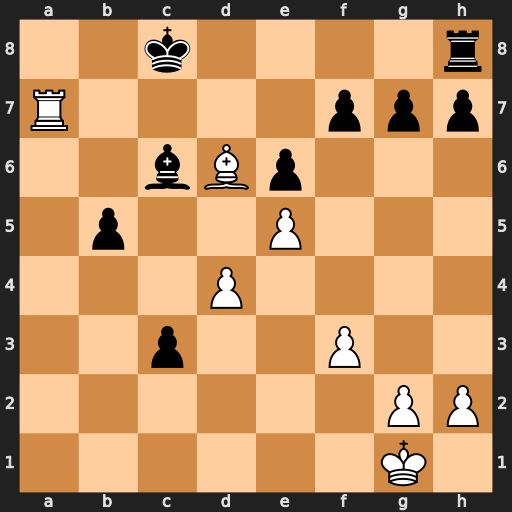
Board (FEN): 2k4r/R4ppp/2bBp3/1p2P3/3P4/2p2P2/6PP/6K1
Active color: w
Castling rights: -
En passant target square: -
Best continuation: Rc7+ Kb8 Rxc6+